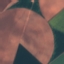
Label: AnnualCrop